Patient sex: M
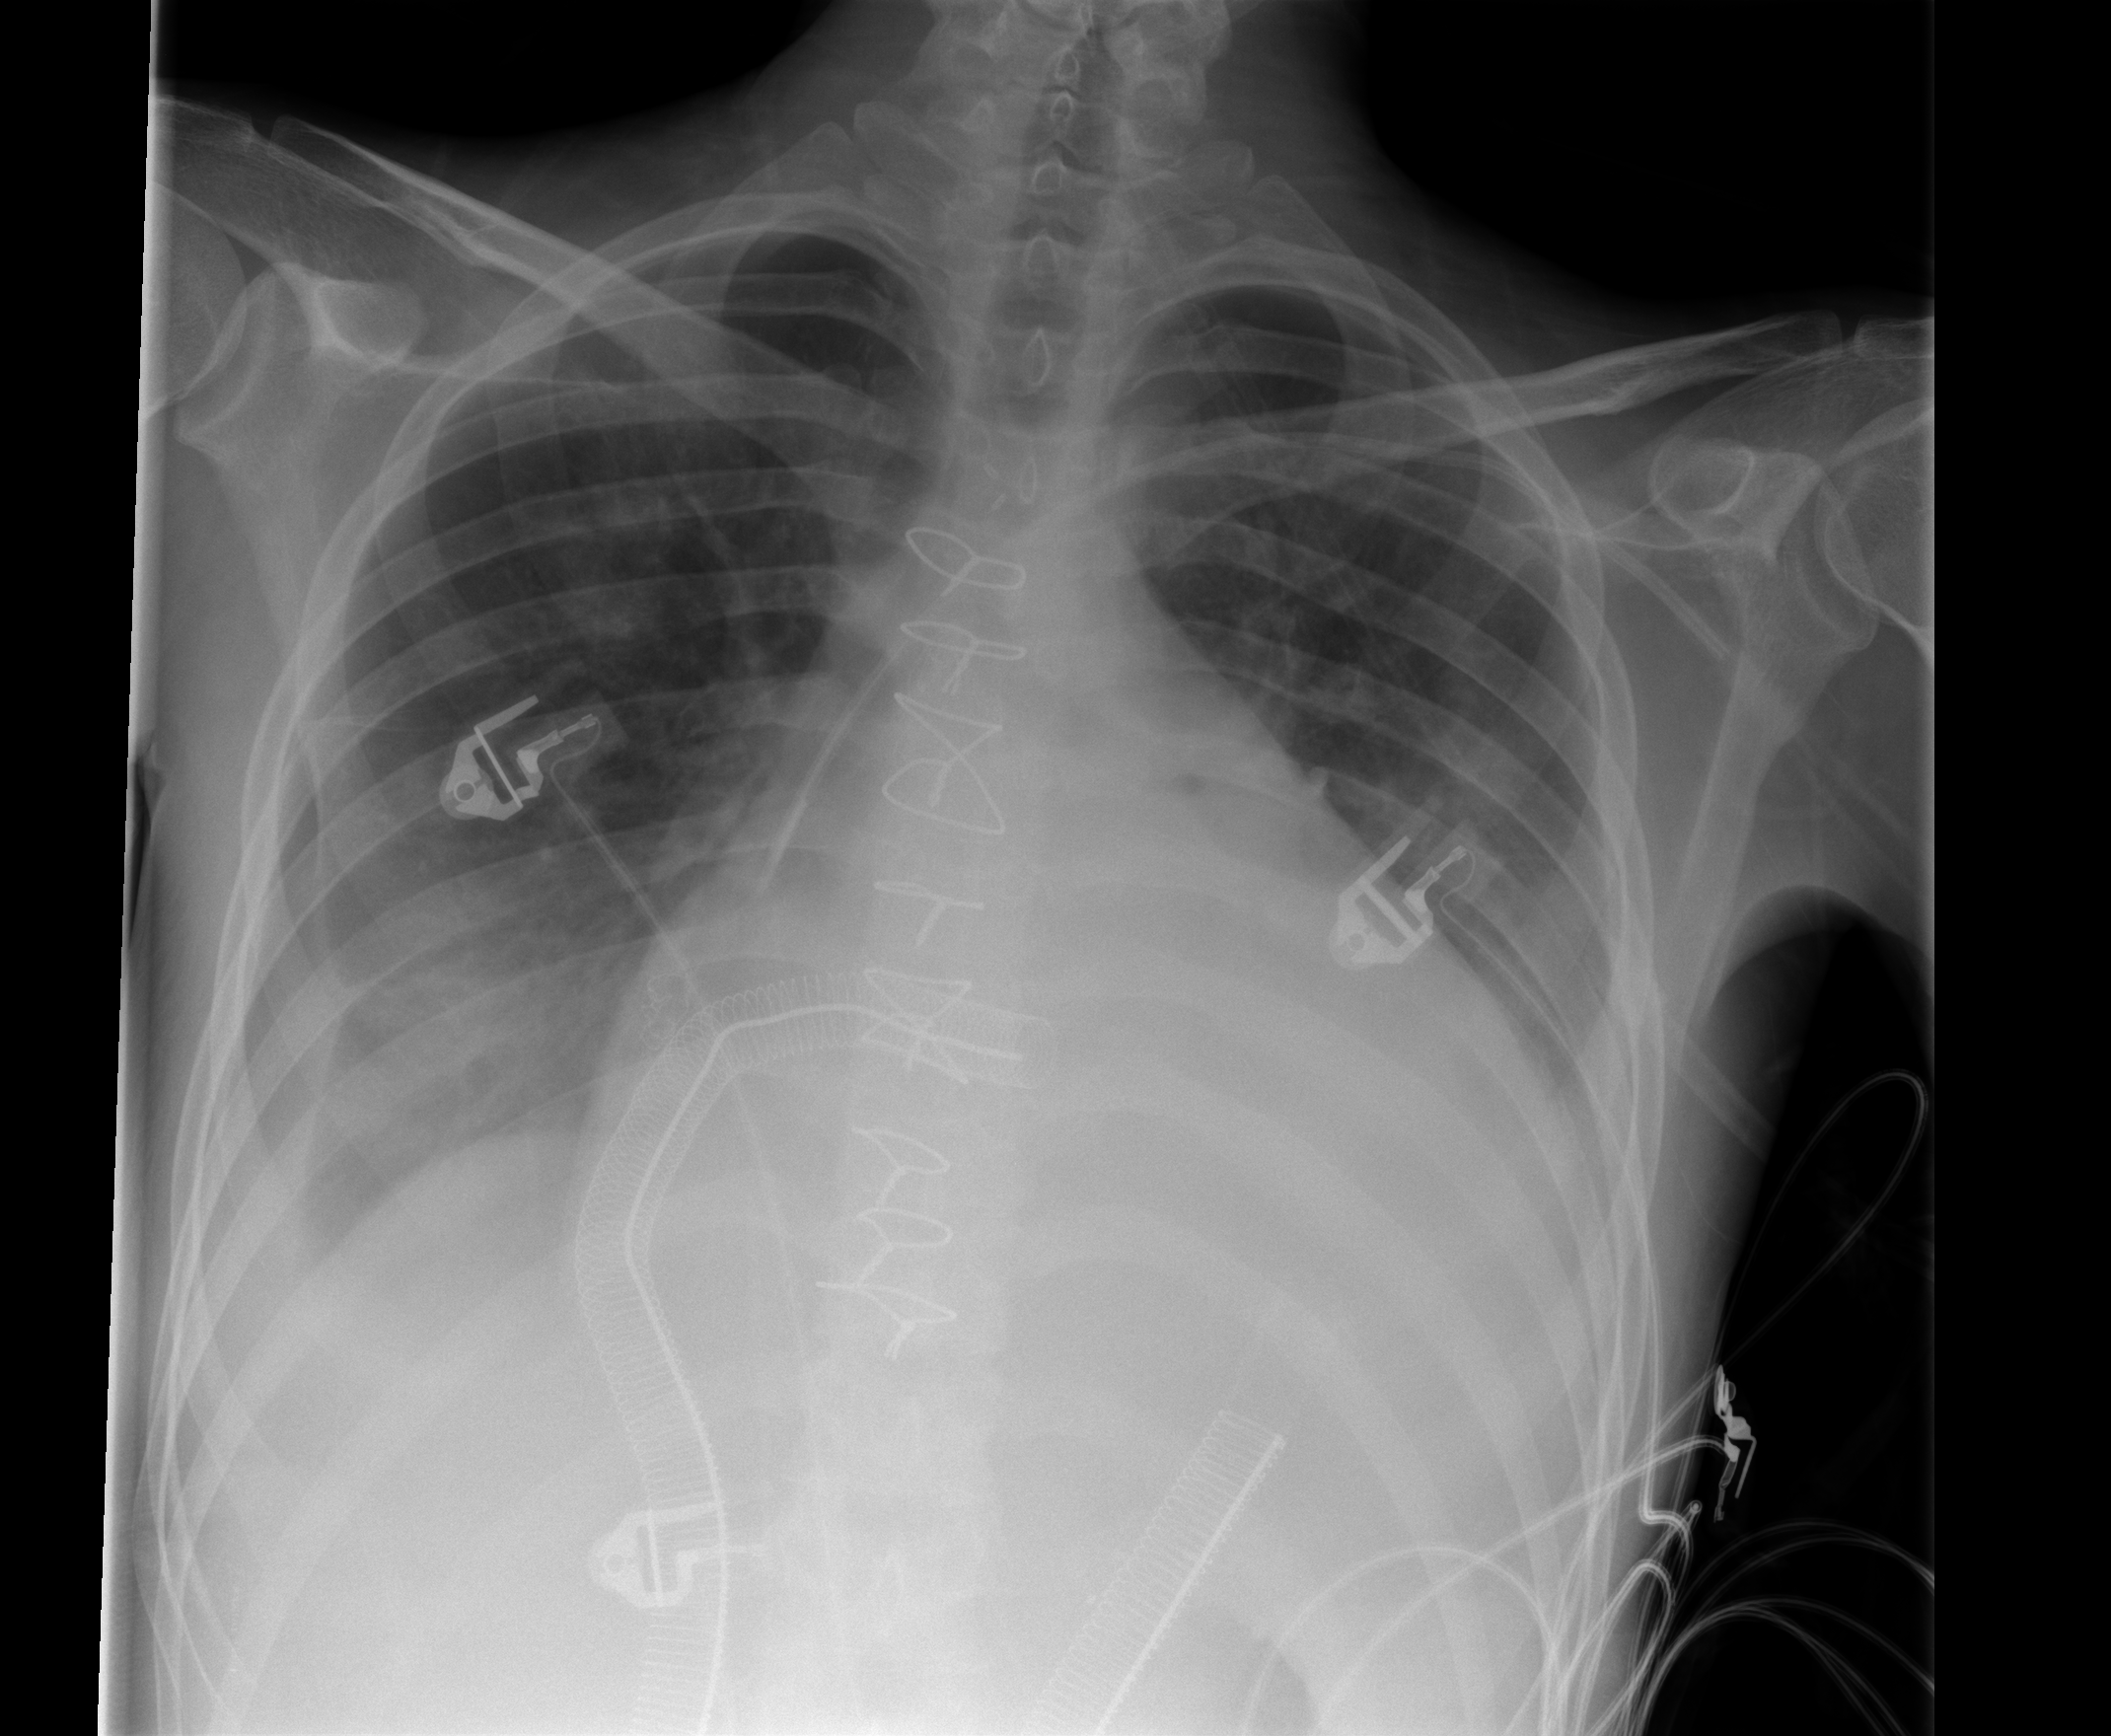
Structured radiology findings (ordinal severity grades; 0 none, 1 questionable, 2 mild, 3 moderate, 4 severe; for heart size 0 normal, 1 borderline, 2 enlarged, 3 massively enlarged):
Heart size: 3
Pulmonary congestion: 2
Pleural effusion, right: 3
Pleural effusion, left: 1
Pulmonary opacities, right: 2
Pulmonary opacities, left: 2
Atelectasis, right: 3
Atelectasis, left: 2